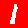
Digit: 1